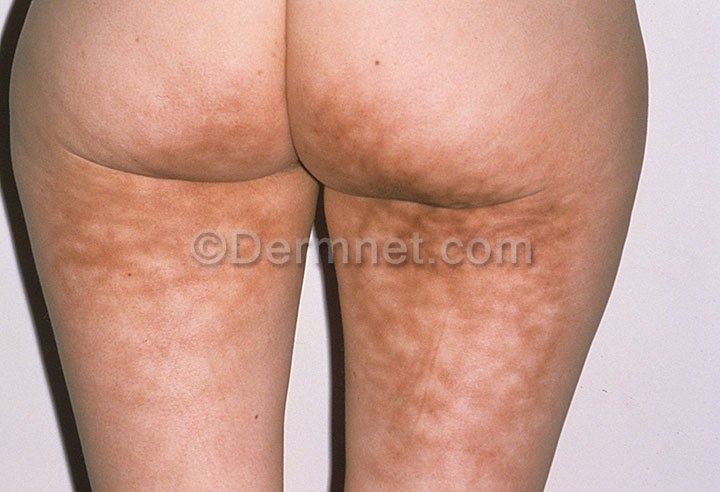
Disease: Light Diseases and Disorders of Pigmentation